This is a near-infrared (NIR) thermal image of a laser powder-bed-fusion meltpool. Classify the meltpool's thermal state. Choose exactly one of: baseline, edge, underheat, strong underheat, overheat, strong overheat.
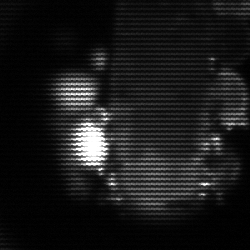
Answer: strong underheat